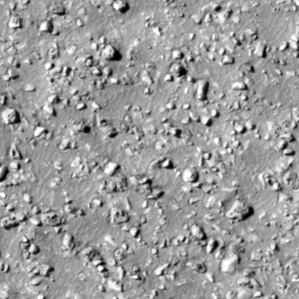
Label: non_frost